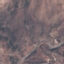
Land use / land cover: HerbaceousVegetation